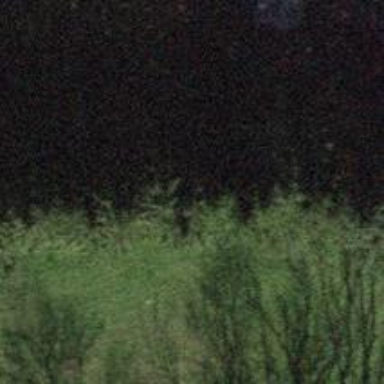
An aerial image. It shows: Evergreen tree with needle-leaved leaves.